Question: In the AngularJS doc's, they reference <URL>.
The entire HTML:
'''
<body ng-app="demoApp">
<div ng-controller="demoController">
<table>
<tr>
<td>Select Category
<select ng-model="selectedCategory"
ng-options="cat as cat for cat in categories">
</select>
</td>
The category selected is: {{selectedCategory}}
</tr>
<tr>
<td>Select CategoryId
<select ng-model="selectedCatId"
ng-options="ds as ds.id for ds in dataset">
</select>
The category id selected is: {{selectedCatId}}
</td>
</tr>
</table>
</div>
</body>
'''
The AngularJS controller:
'''
angular.module('demoApp', []).controller('demoController', function($scope) {
$scope.categories = ["CAT1", "CAT2", "CAT3"];
$scope.dataset = [
{ "category": "CAT1", "id": "CAT_ID11" },
{ "category": "CAT1", "id": "CAT_ID12" }
];
$scope.selectedCategory = categories[1];
$scope.selectedCatId = $scope.dataset[1];
});
'''
The result I'm seeing in the fiddle:

Besides not seeing the initialization, I'm not seeing the list items either and am not sure why. What am I missing?
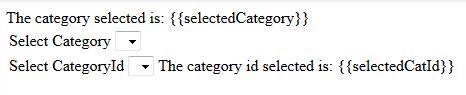
Answer: categories was not defined.
Golbal declaration-
'''
var categories=["CAT1", "CAT2", "CAT3"];
'''
Also categories is an array, So,
'''
<select ng-model="selectedCategory"
ng-options="cat for cat in categories">
</select>
'''
Check this fiddle-
<URL>